Interaction volume radius: 10 \u00c5
Interaction volume height: 20 \u00c5
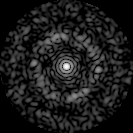
Disorder parameter: 0.8509